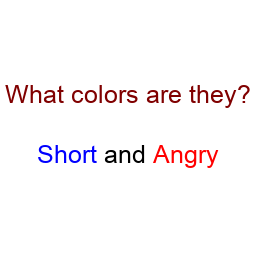
Color: blue, red
Background color: white
Question text color: maroon